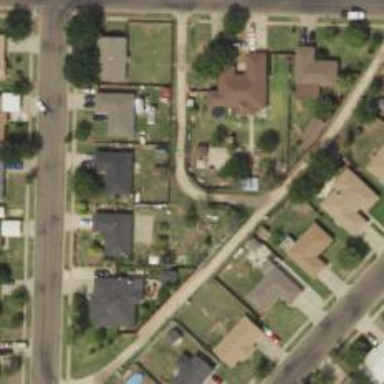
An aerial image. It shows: Alleyway designated as service road.